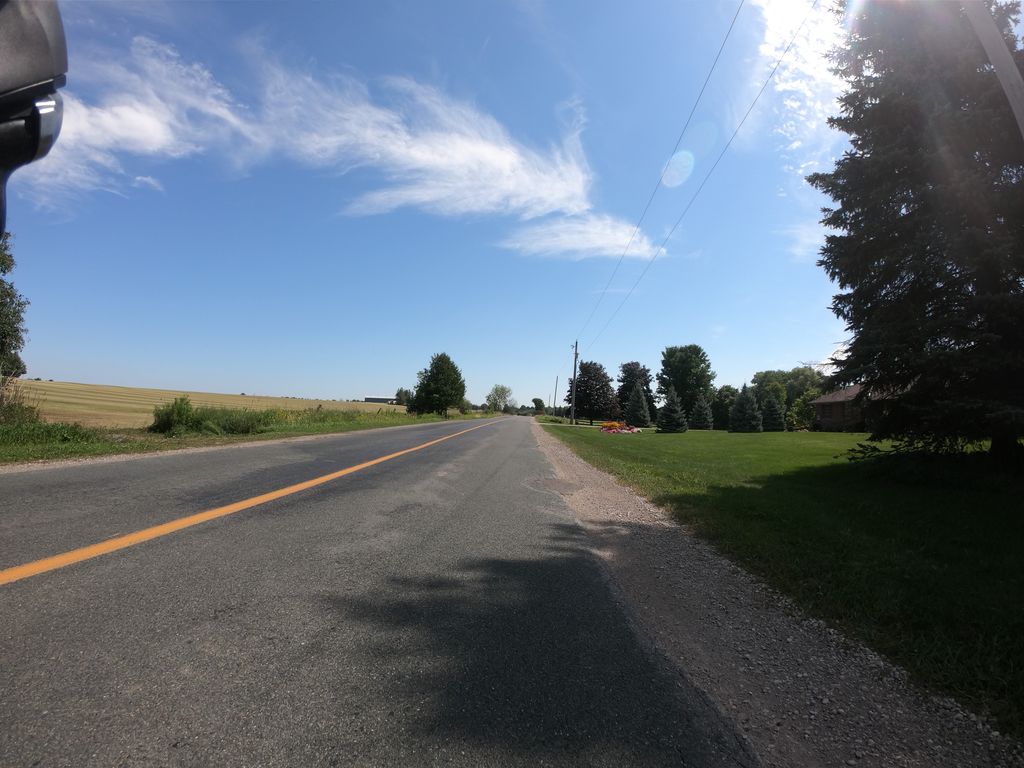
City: kitchener-waterloo